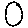
Label: circle